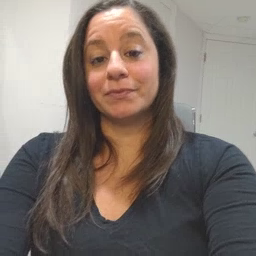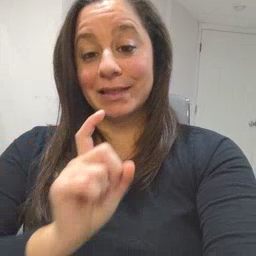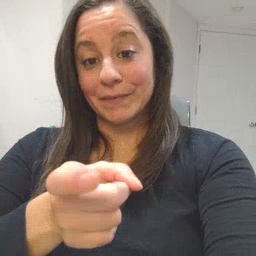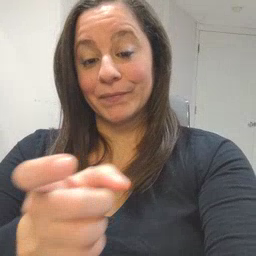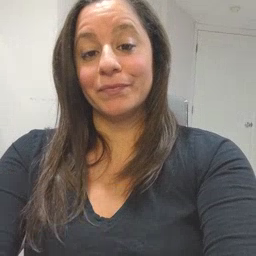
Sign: gift